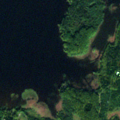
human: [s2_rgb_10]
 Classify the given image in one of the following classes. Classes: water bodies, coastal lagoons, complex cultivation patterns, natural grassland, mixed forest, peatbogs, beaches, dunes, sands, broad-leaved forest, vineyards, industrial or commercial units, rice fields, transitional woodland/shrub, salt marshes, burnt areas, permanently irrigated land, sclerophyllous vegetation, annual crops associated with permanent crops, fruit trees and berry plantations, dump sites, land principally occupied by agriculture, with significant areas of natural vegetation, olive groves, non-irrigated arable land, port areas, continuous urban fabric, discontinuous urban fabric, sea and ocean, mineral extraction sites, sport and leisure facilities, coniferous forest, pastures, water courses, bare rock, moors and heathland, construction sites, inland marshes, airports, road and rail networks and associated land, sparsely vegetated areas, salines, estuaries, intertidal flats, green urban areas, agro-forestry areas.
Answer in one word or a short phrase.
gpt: broad-leaved forest, mixed forest, inland marshes, water bodies